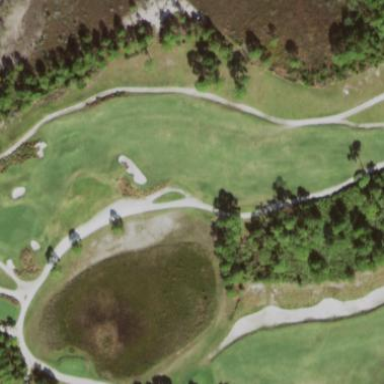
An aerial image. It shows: Golf fairway surrounded by grass.